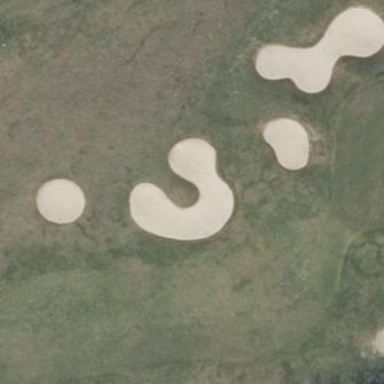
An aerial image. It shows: Sand bunker on golf course.